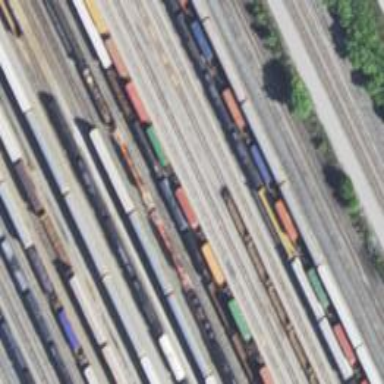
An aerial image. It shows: Railway yard.